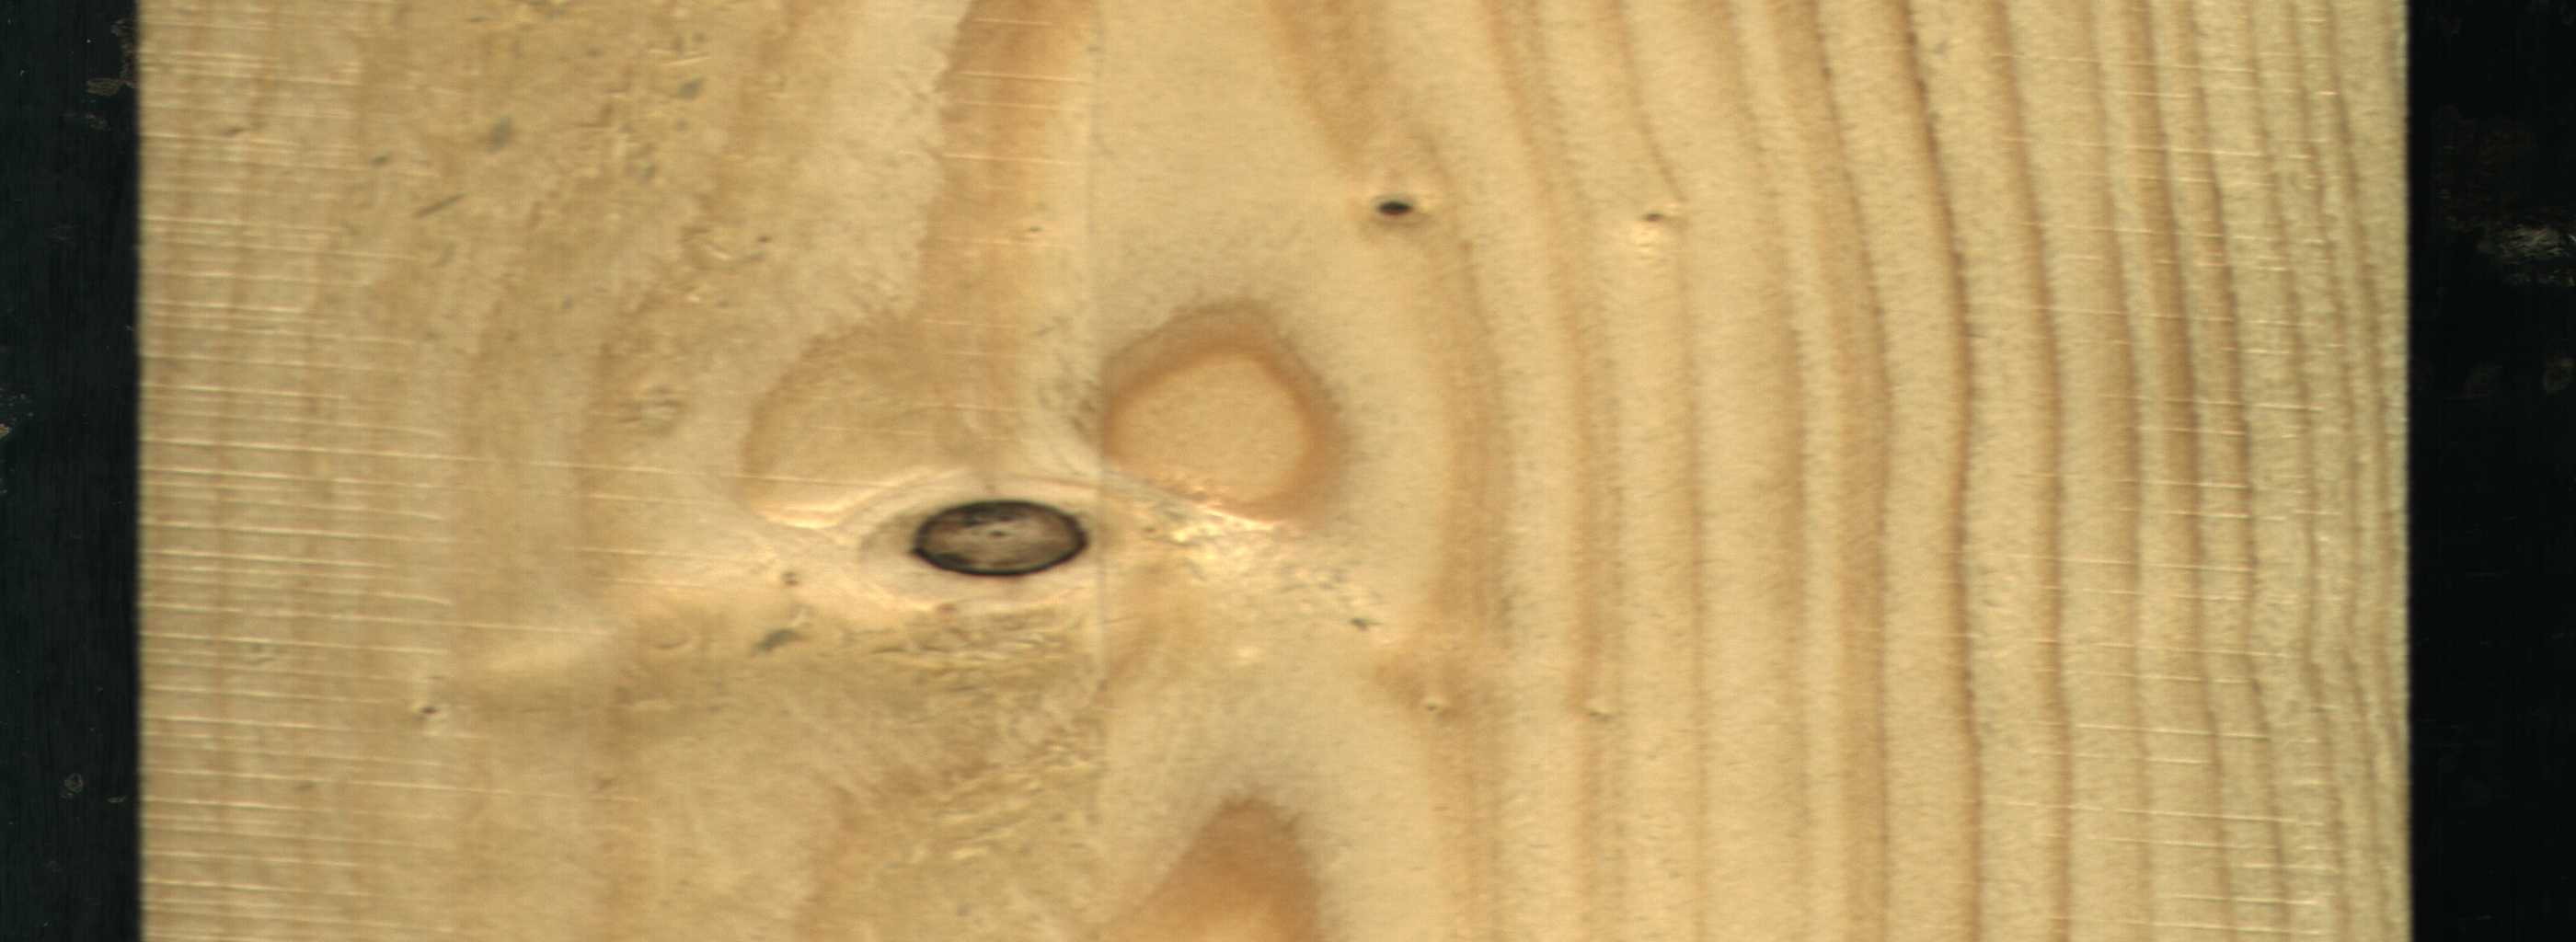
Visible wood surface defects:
Dead_Knot
Dead_Knot